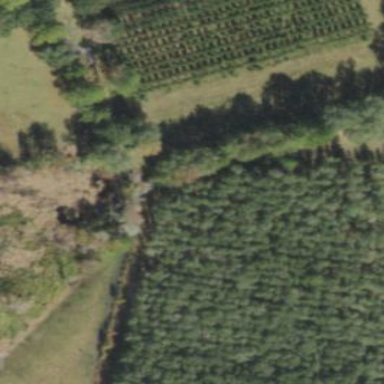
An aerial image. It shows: Plant nursery specializing in trees.